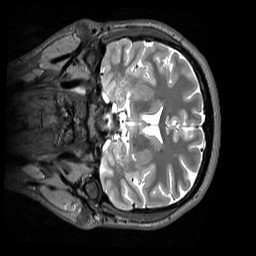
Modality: T2w
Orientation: coronal
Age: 24
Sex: male
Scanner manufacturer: siemens
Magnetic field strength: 3 T
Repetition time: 3.2 s
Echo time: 0.412 s